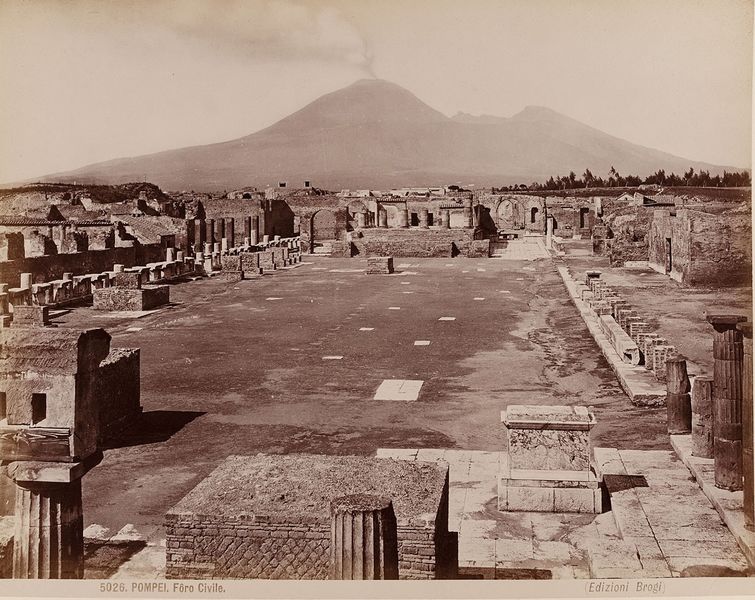
Künstler: Giacomo Brogi
Standort: Hamburg
Institution: Museum für Kunst und Gewerbe Hamburg
Schlagwörter: stadt, architektur, ort, berge, gebirge, dorf, foto, fotografie, photographie, stadtansicht, ruinen, photo, foro, pompeji, vesuv, architekturfotografie, ausgrabung, albumin, grabung, lichtbild, dokumentarfotografie, historische, vulkanismus, architekturphotographie, bildwerke, civile, angewandte und bildende kunst, hessische systematik, ruinenbild, schwarzweißpositivverfahren, silbersalzverfahren, schwarzweißfotografie, berichtende, gebäude, örtlichkeit, straße, stätte, albuminpapier, archäologische